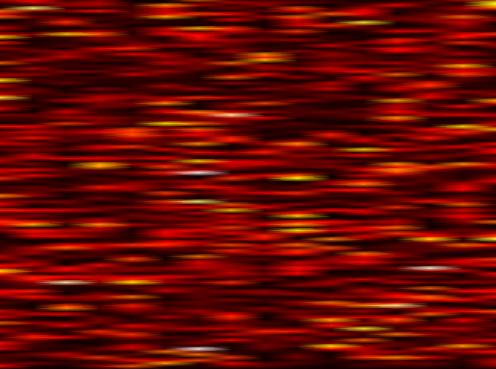
Label: OFDM